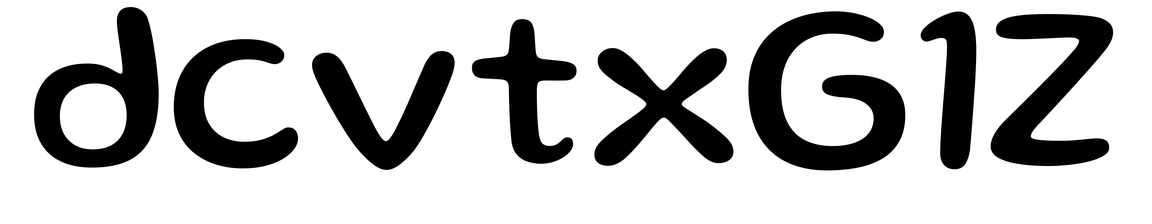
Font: Gluten_Regular